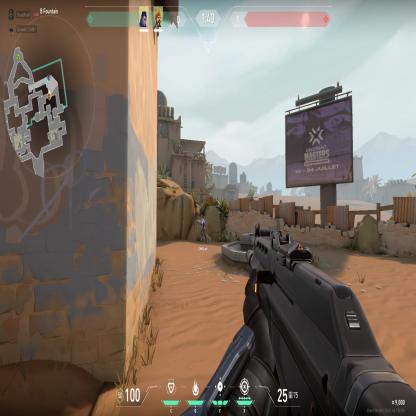
Label: teammate